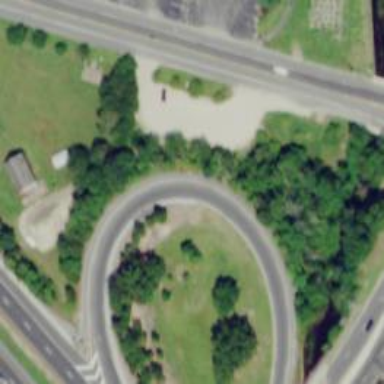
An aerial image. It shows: Trunk link highway.